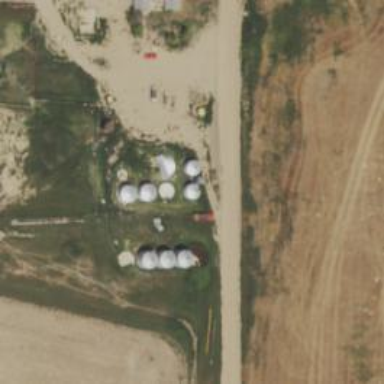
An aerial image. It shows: Silo.